Field crop: maize
Growth stage: 2
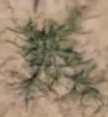
Species: salsola